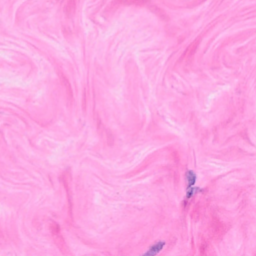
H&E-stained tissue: Breast